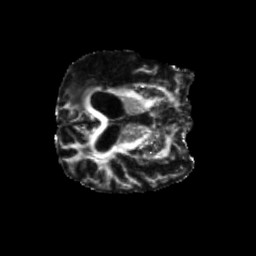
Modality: FA
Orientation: axial
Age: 75
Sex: male
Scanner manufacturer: siemens
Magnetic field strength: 3 T
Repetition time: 5.25 s
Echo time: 0.08 s